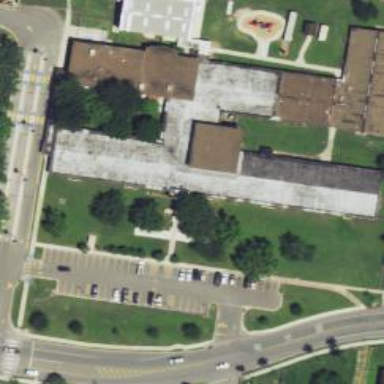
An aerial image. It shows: School.